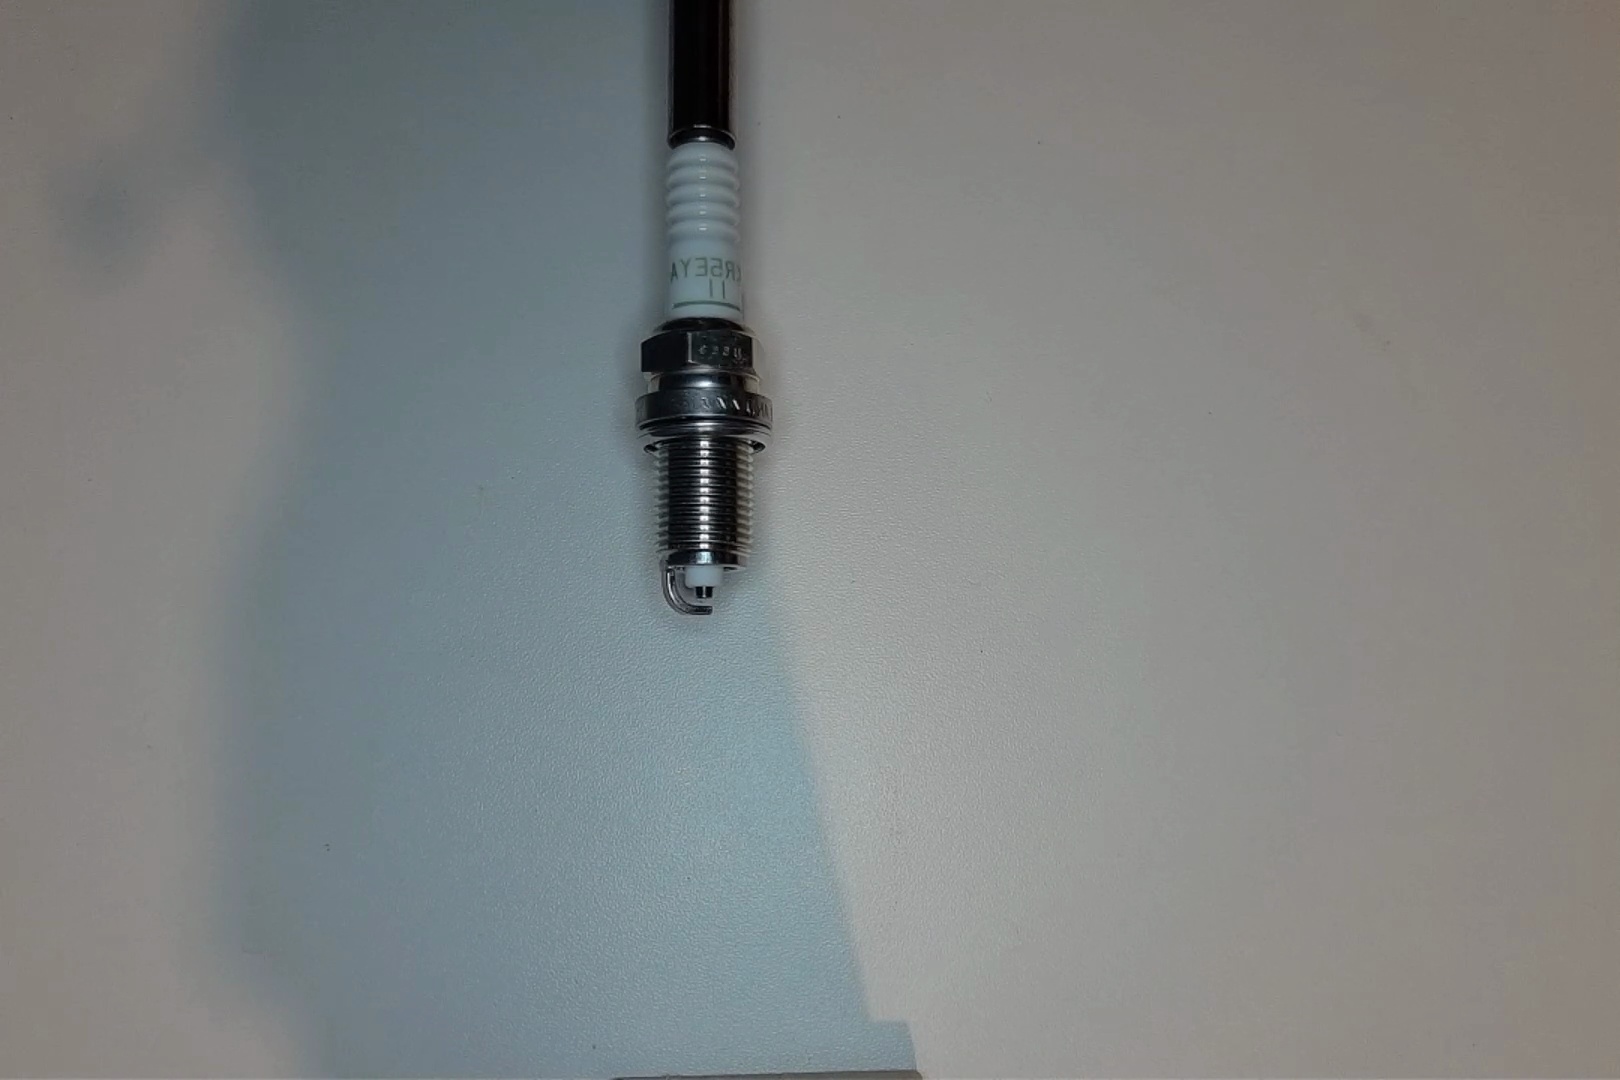
Label: normal